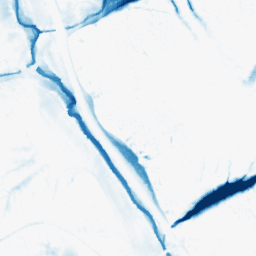
Category: morphological
Decomposition family: morphological_ellipse
Decomposition parameters: operation: closing
width: 30
height: 30
Upsampling method: sinc_blackman
Upsampling parameters: scale: 2
kernel_size: 16
Upsampling scale: 2